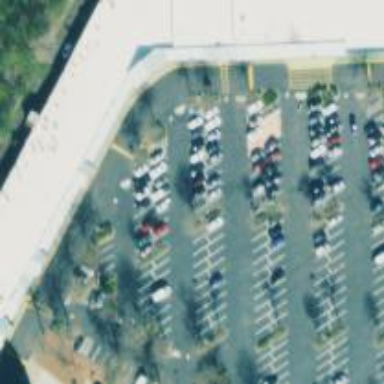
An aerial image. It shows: Retail building that is part of mall.